Field crop: maize
Growth stage: 2
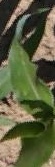
Species: maize